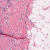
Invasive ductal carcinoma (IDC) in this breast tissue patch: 1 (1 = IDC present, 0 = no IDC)